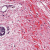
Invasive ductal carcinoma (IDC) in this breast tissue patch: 0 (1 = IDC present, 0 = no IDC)